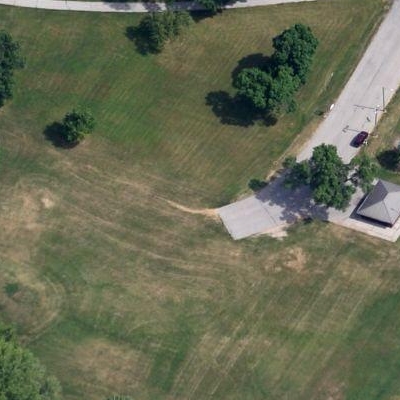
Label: aGrass